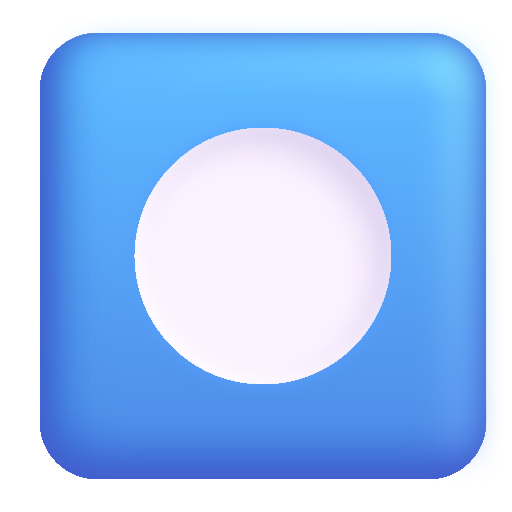
record button color